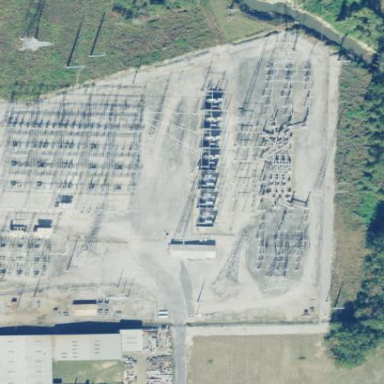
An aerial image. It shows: Outdoor power substation. The substation is at the transmission level. It is surrounded by fence.